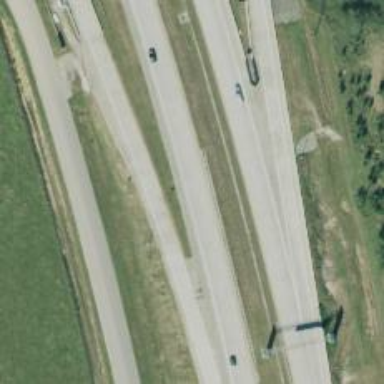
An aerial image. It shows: Motorway.